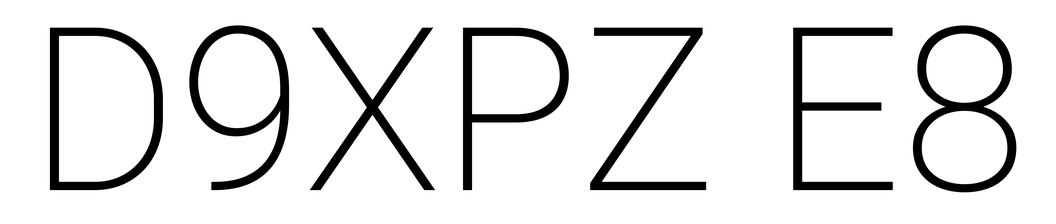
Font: Roboto_ExtraLight